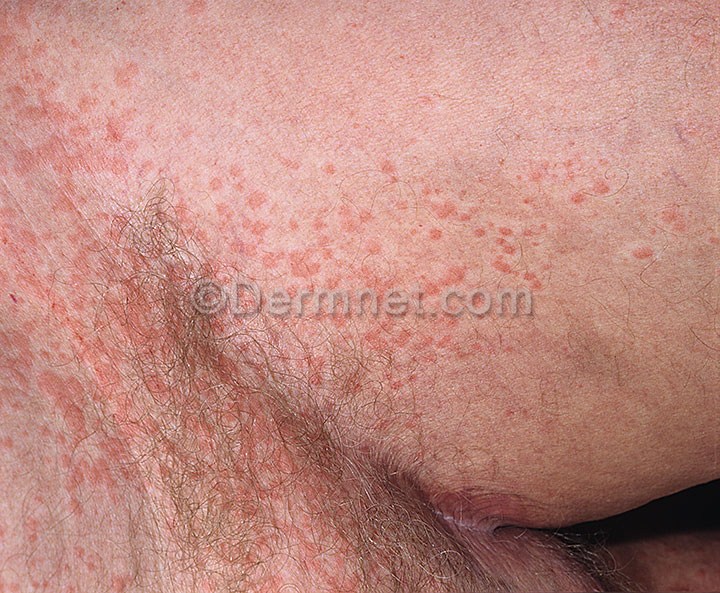
Disease: Urticaria Hives